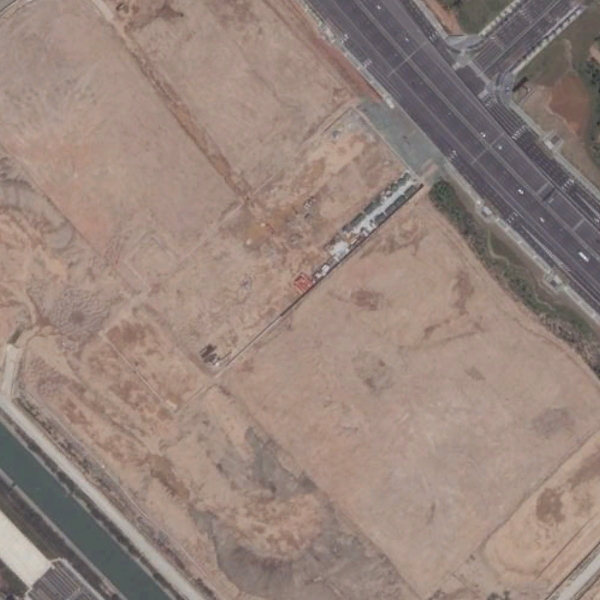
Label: BareLand